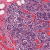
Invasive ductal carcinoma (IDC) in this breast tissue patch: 0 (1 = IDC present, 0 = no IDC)